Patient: sex F, age 41
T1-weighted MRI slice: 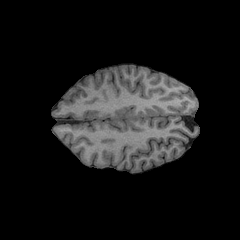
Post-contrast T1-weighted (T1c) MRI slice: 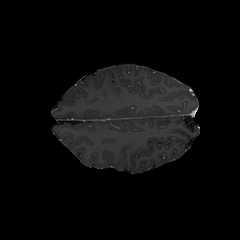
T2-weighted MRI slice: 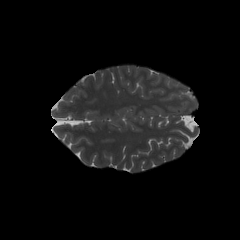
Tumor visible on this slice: no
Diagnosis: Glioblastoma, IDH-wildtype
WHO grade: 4